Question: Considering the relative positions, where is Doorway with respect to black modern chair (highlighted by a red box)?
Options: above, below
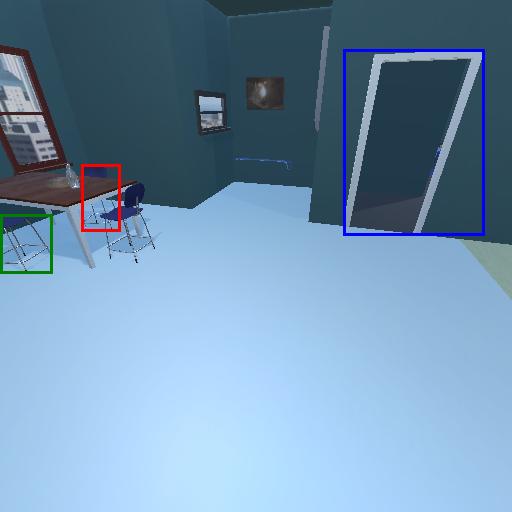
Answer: above